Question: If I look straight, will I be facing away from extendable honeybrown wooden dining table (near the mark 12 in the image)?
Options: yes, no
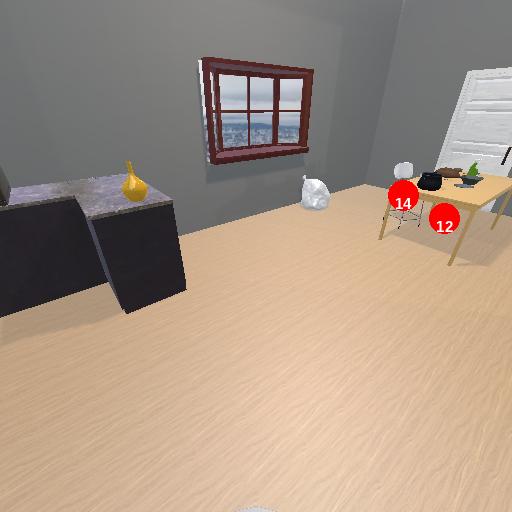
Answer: yes